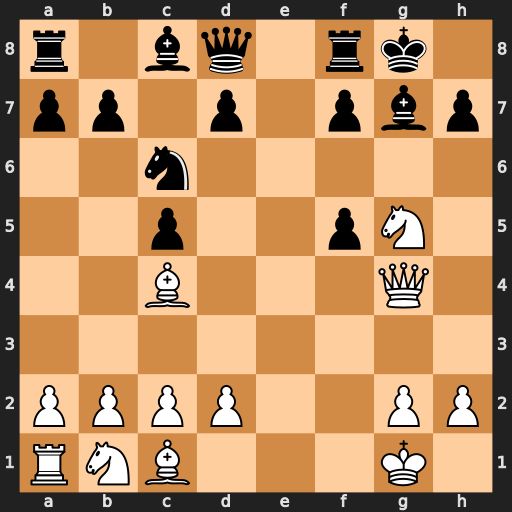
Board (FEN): r1bq1rk1/pp1p1pbp/2n5/2p2pN1/2B3Q1/8/PPPP2PP/RNB3K1
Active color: w
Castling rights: -
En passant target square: -
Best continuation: Qxf5 Qxg5 Qxg5